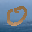
Label: 0